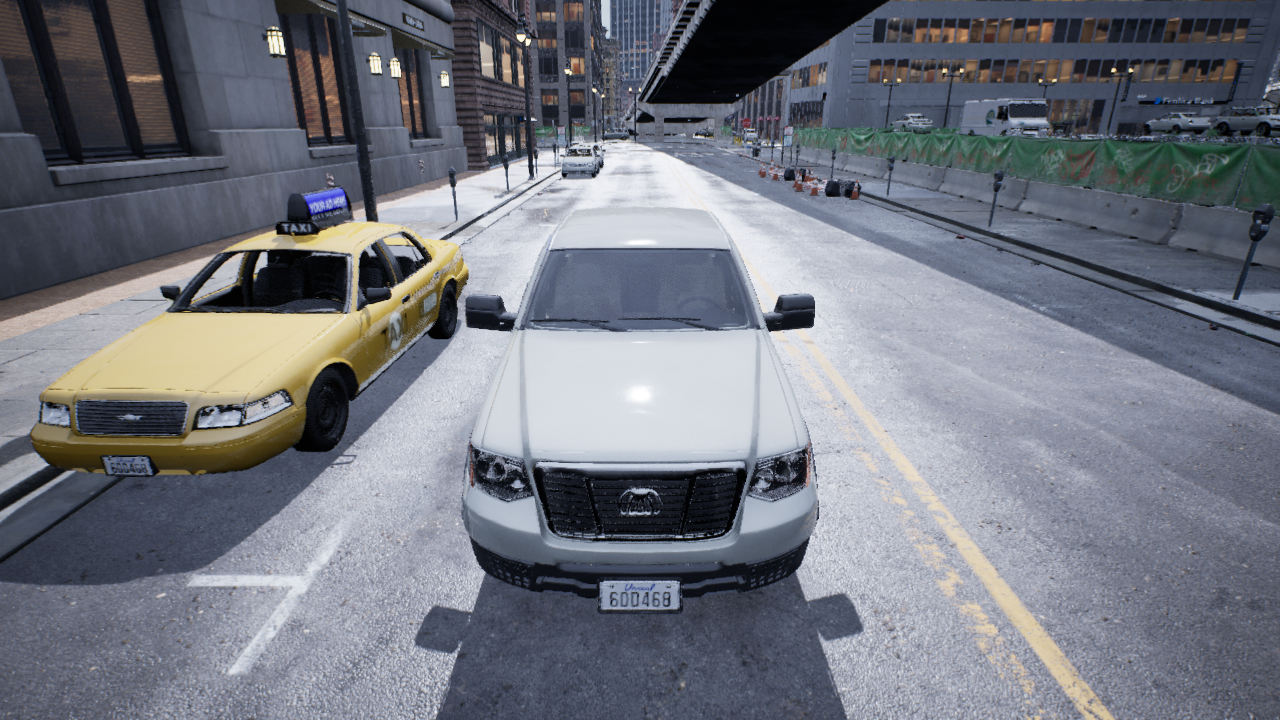
Venue: downtown
Lighting: overcast
Vehicle rig: pickup